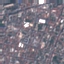
Land use / land cover: Residential